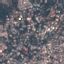
Label: Residential